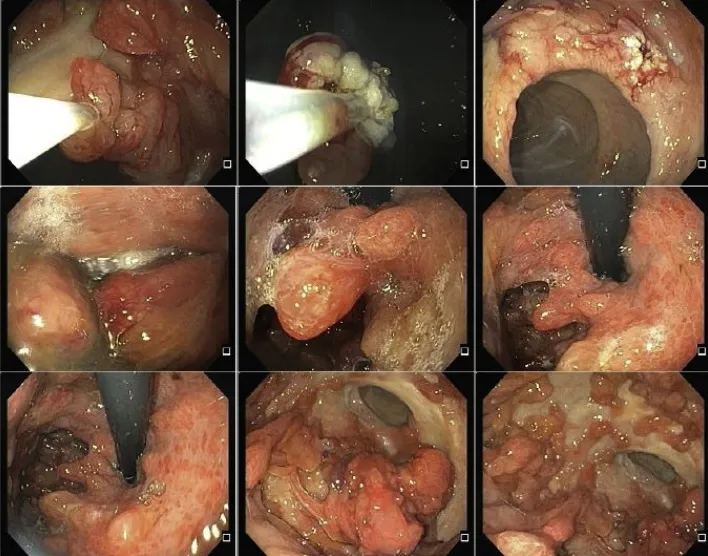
ENDOSCOPY: Juvenile polyposis with diffuse gastric involvement, with spontaneuos bleeding of some lesion, without pyloric obstruction.
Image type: endoscopy (gi_endoscopy)